Field crop: tomato
Growth stage: 2
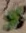
Species: solanum